Question: I have imported a <URL>.
Below is the screenshot comparing shell font color and Vim color across different Tmux panes:

According to Tomislav <URL>, it is due to some color adjustment methods that Terminal employs.
I've also noticed that if 'Display ANSI colors' checkbox is unchecked in Terminal Preferences, all colors, including the ones in Vim, become pale as in shell. Is there any way this issue can be addressed?
Thanks!
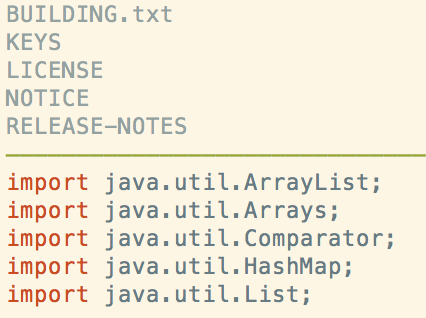
Answer: Switching to a different <URL> worked great. Now I do get proper colors, both in shell and Vim. I compared sRGB colour values against MacVim using OS X's Digital Color Meter, all values are identical. This solves the issue.